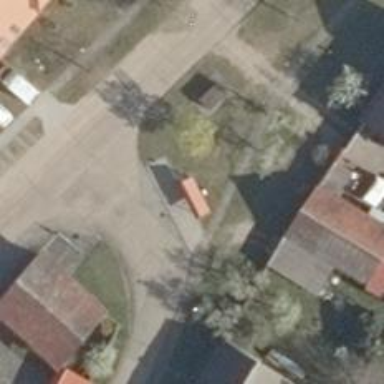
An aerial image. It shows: Shelter for public transport.